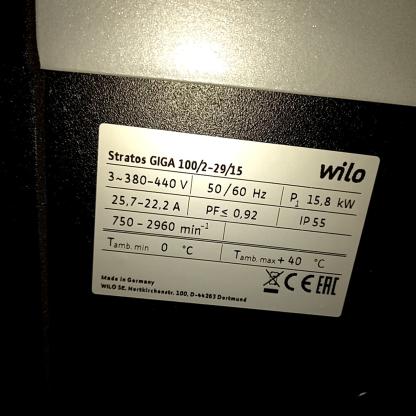
Klasa: tabliczka-znamionowa